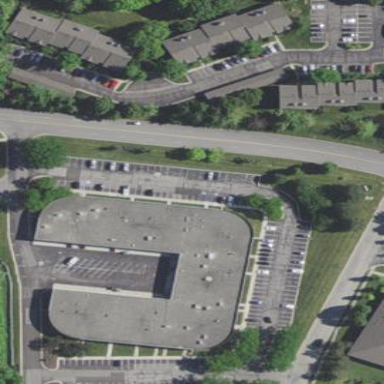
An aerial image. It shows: Commercial building.